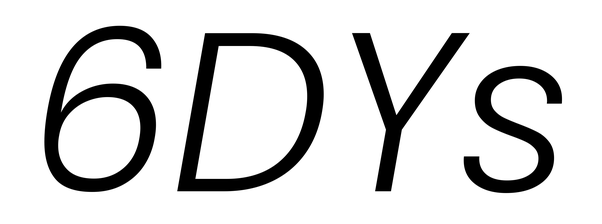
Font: Poppins-LightItalic